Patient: sex M, age 21
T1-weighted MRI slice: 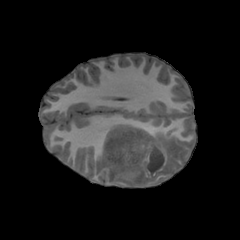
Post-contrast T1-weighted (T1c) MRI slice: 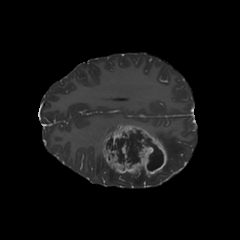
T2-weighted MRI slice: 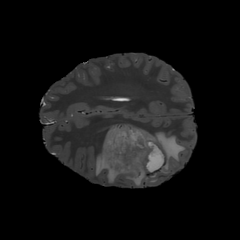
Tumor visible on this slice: yes
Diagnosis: Glioblastoma, IDH-wildtype
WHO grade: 4